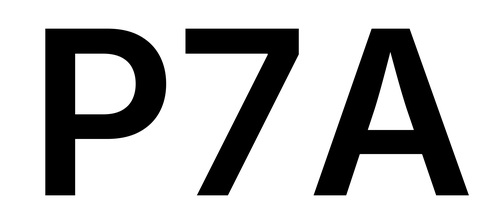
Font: Inter_SemiBold